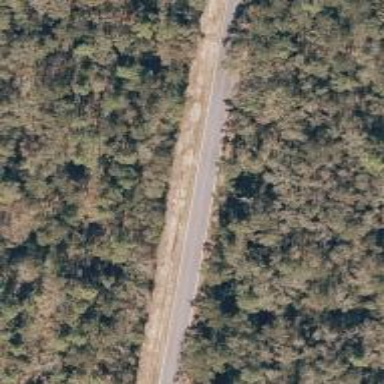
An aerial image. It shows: Tertiary road.